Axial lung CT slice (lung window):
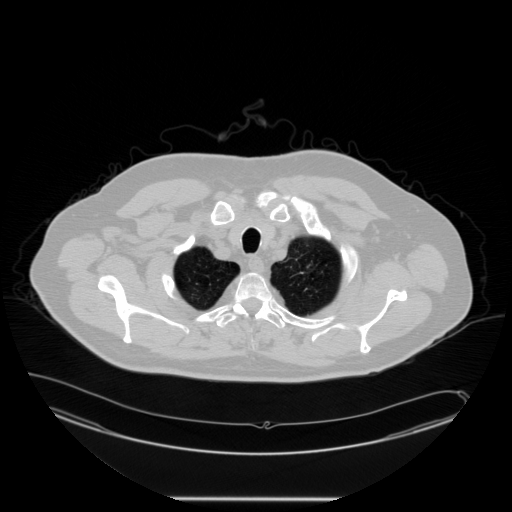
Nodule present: no